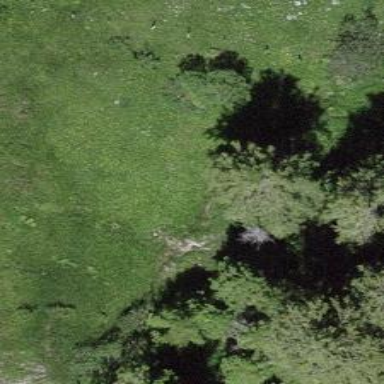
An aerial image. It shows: Needle-leaved tree in natural setting.